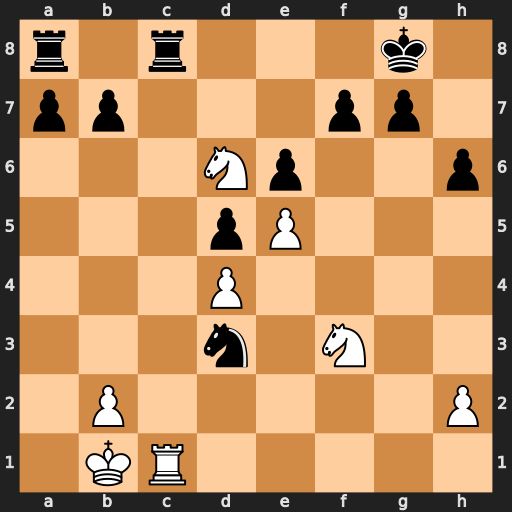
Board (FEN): r1r3k1/pp3pp1/3Np2p/3pP3/3P4/3n1N2/1P5P/1KR5
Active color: w
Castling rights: -
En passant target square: -
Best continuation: Rxc8+ Rxc8 Nxc8